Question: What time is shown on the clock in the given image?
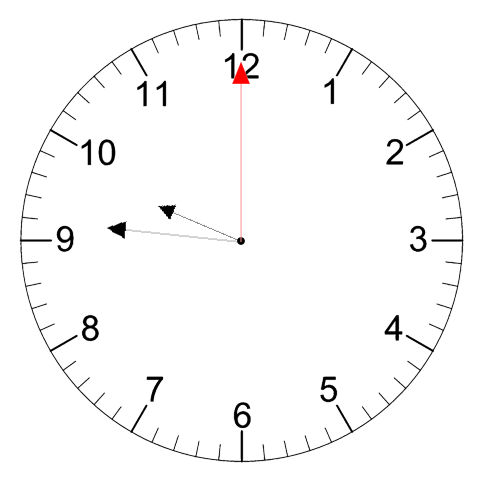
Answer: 09:46:00